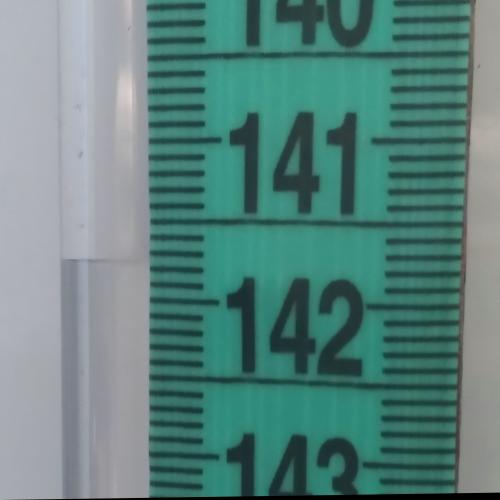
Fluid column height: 141.8 cm